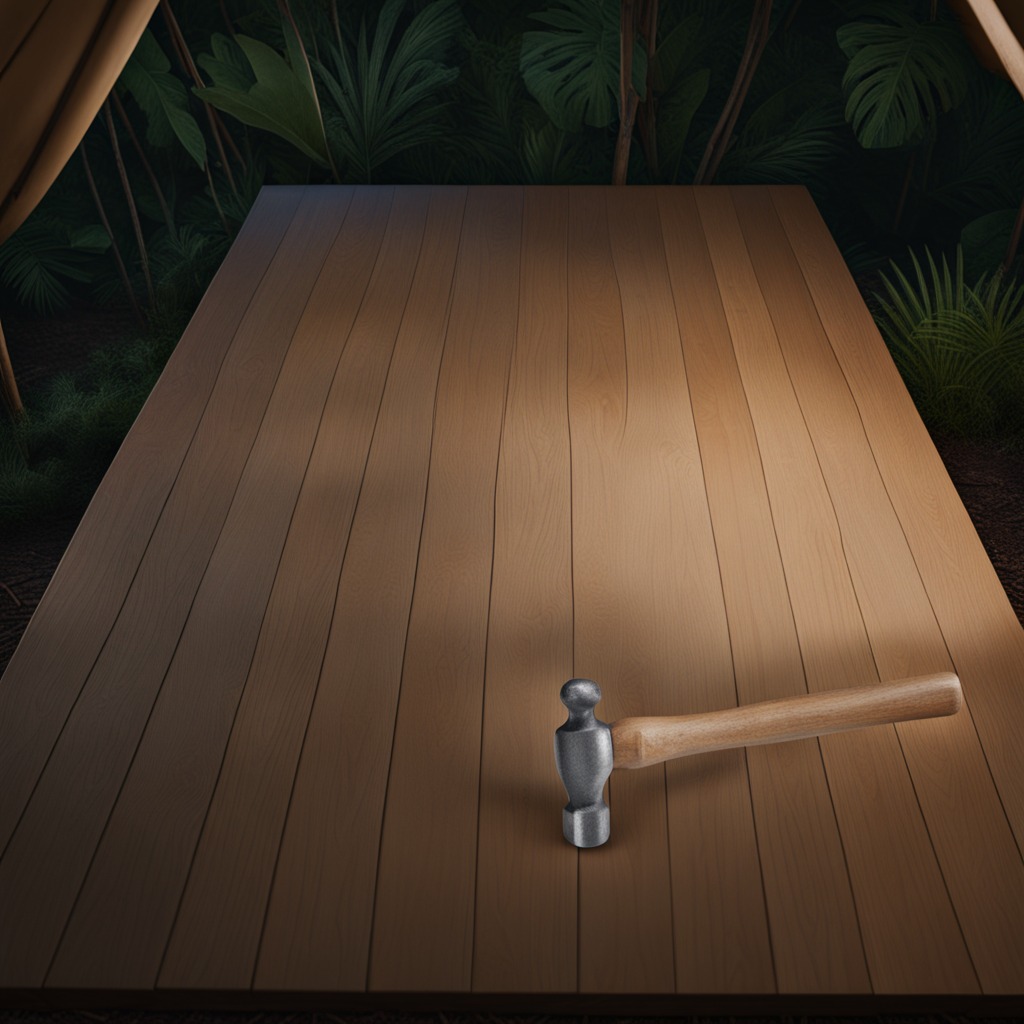
A hammer is lying on a wooden table inside a jungle field workshop tent at night.